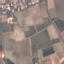
Land use / land cover class: PermanentCrop